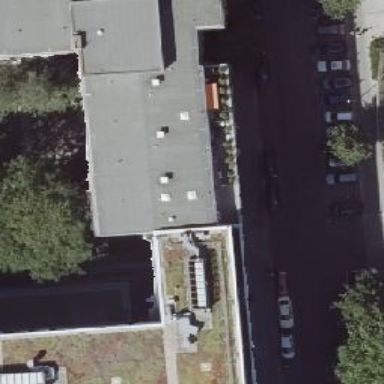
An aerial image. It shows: Community centre.